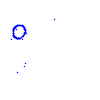
Particle: proton